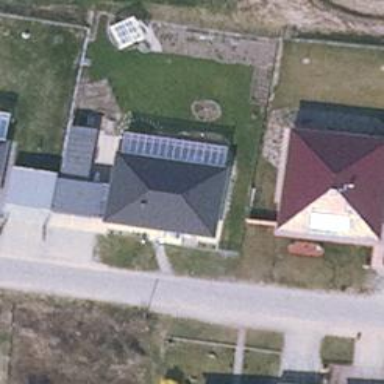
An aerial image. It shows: Detached building with hipped roof shape.